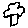
Label: tree